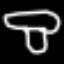
Label: mushroom